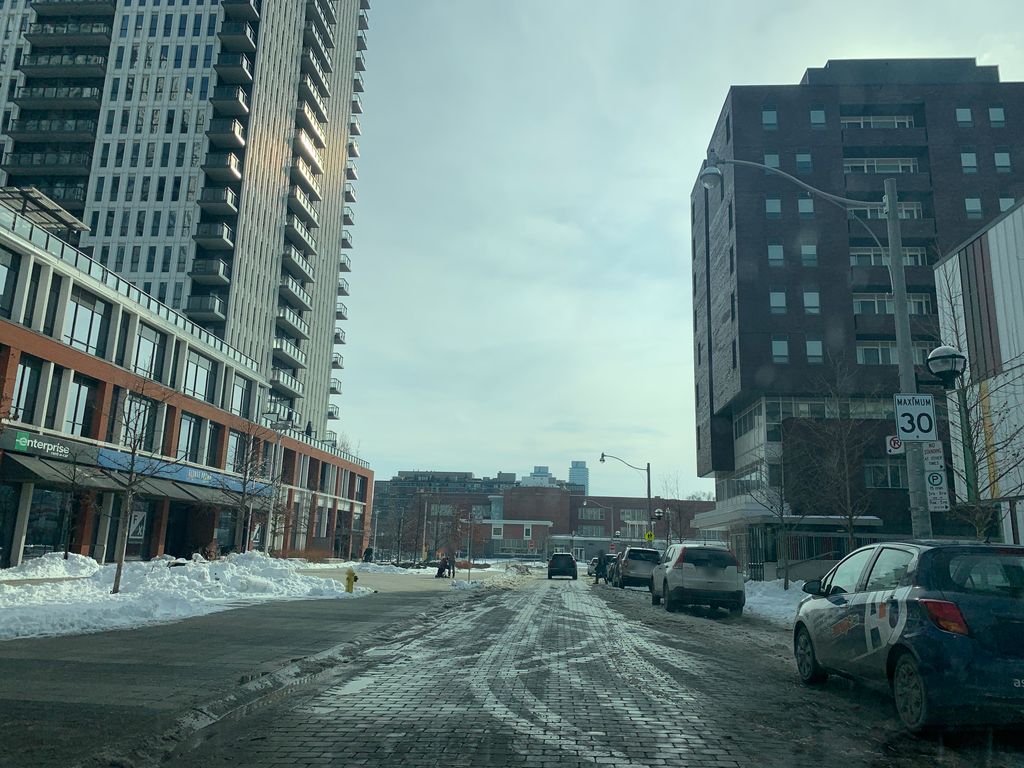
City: toronto